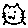
Label: cat